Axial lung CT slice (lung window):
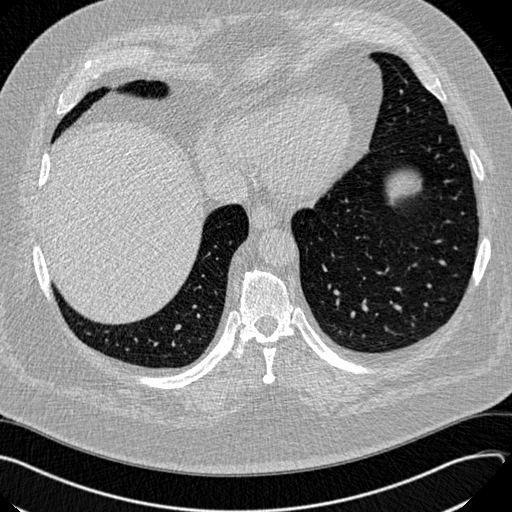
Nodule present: no